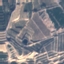
Land use / land cover class: PermanentCrop